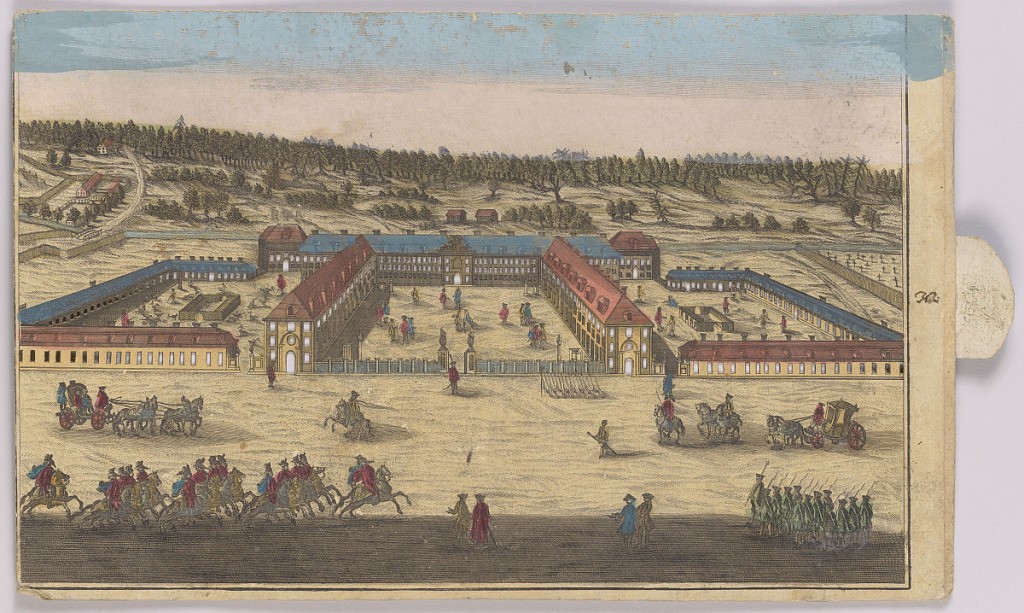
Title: Peep-Show Print
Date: mid-18th century
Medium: Engraving and brush and wash on paper
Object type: Print
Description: Peep-show print